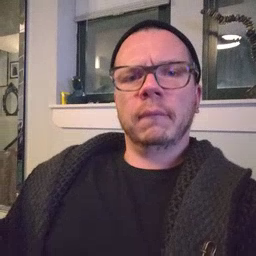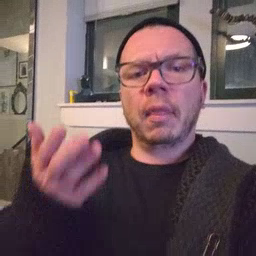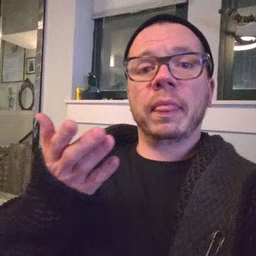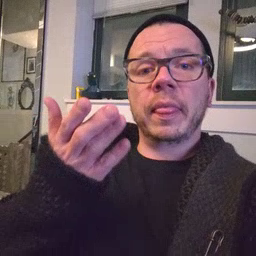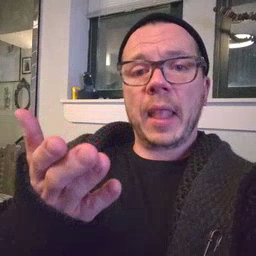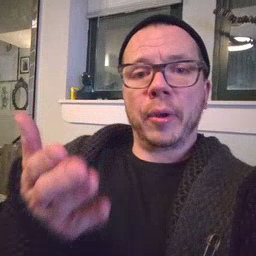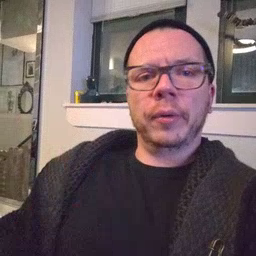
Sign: there